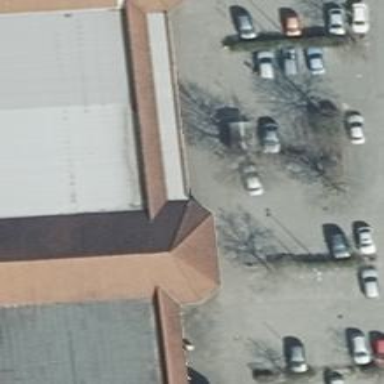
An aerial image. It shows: Parking aisle designated as service road.